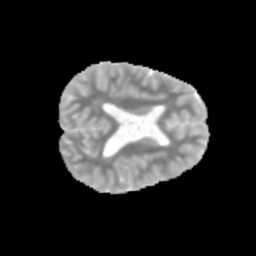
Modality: MD
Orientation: axial
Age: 11
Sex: male
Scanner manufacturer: siemens
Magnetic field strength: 3 T
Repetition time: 3.8 s
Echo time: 0.07 s